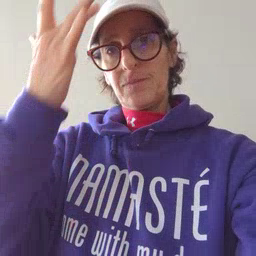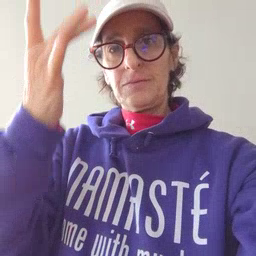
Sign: sick